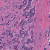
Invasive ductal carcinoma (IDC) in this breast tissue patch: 1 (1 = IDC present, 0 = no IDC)